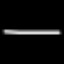
Label: line